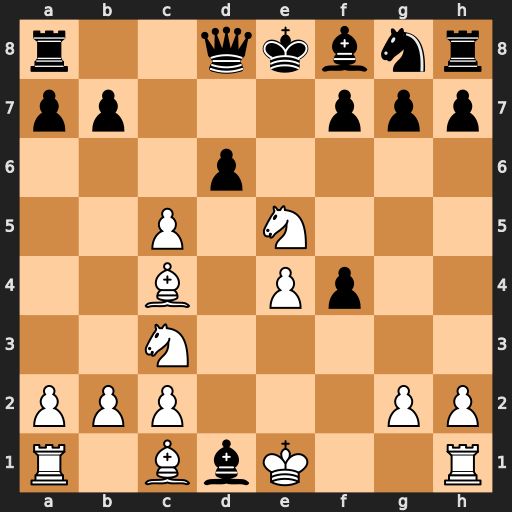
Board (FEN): r2qkbnr/pp3ppp/3p4/2P1N3/2B1Pp2/2N5/PPP3PP/R1BbK2R
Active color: w
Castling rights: KQkq
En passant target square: -
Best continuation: Bxf7+ Ke7 Nd5#